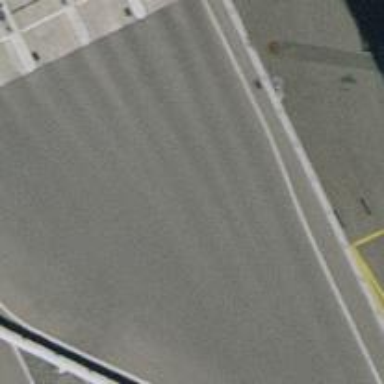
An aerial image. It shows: Asphalt driveway on bridge.